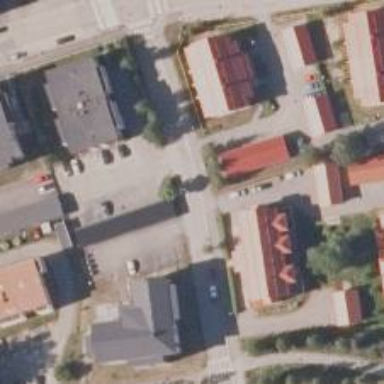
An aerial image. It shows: Smooth asphalt road in residential area.